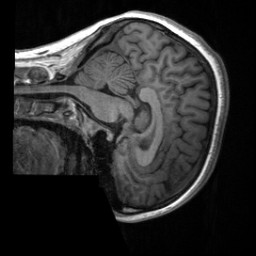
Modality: T1w
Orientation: sagittal
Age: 22
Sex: female
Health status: healthy
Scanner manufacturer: siemens
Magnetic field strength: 3 T
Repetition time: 2 s
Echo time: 0.00232 s